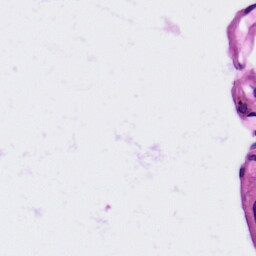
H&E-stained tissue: Lung